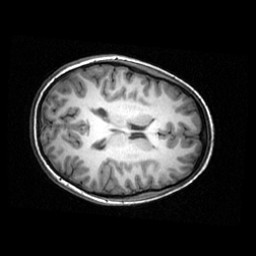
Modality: T1w
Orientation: axial
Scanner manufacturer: ge
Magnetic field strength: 3 T
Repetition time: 0.009036 s
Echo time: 0.00184 s